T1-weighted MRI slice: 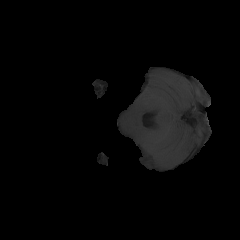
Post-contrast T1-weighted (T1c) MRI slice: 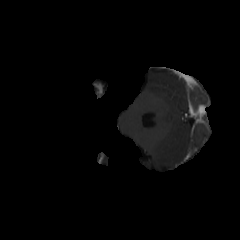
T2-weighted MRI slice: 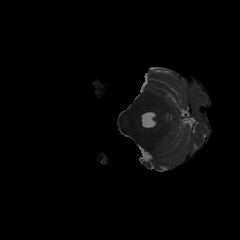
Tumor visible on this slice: no